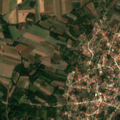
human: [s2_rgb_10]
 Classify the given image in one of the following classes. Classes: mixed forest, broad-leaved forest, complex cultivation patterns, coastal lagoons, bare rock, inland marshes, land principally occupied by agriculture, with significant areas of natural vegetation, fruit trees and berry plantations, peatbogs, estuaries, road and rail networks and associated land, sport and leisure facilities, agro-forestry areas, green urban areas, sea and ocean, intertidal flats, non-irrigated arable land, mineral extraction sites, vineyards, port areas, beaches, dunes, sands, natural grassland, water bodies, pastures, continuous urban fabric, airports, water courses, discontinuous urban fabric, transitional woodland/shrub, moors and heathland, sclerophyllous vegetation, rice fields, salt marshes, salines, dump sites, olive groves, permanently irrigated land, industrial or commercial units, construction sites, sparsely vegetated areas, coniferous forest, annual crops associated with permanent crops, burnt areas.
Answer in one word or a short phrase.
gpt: discontinuous urban fabric, non-irrigated arable land, land principally occupied by agriculture, with significant areas of natural vegetation, water courses